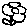
Label: flower